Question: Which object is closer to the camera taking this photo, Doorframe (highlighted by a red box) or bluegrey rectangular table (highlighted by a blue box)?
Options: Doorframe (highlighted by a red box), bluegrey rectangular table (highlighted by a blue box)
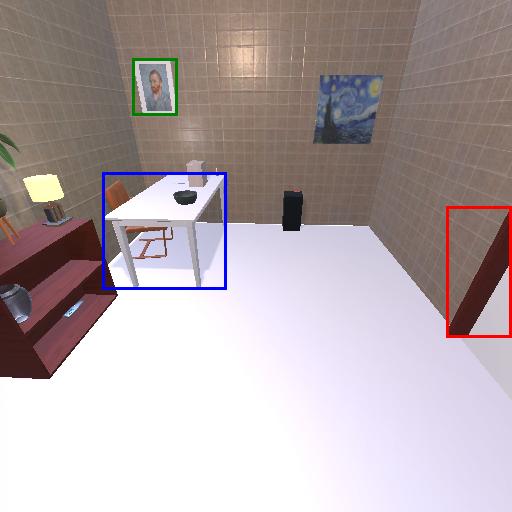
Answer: Doorframe (highlighted by a red box)